Question: Can anyone please point out the cause of this error in the C# code of an ASP.Net application.
The build error is expecting a closing curly brace, although I have checked for all semicolons and brackets, but could not exactly pinpoint it. Any leads will be appreciated. Thanks!
Here is the code followed by the screen shot.
'''
using System;
using System.Collections.Generic;
//using System.Linq;
//using System.Web;
using System.Data.SqlClient;
using System.Configuration;
namespace ANTrack
{
public class MyObjDataSource
{
public int iCount;
public string strName;
public void GetIncident(int IncidentID)
{
private SqlConnection con = new SqlConnection(ConfigurationManager.ConnectionStrings["MyConnectionString"].ConnectionString);
}
}
}
'''

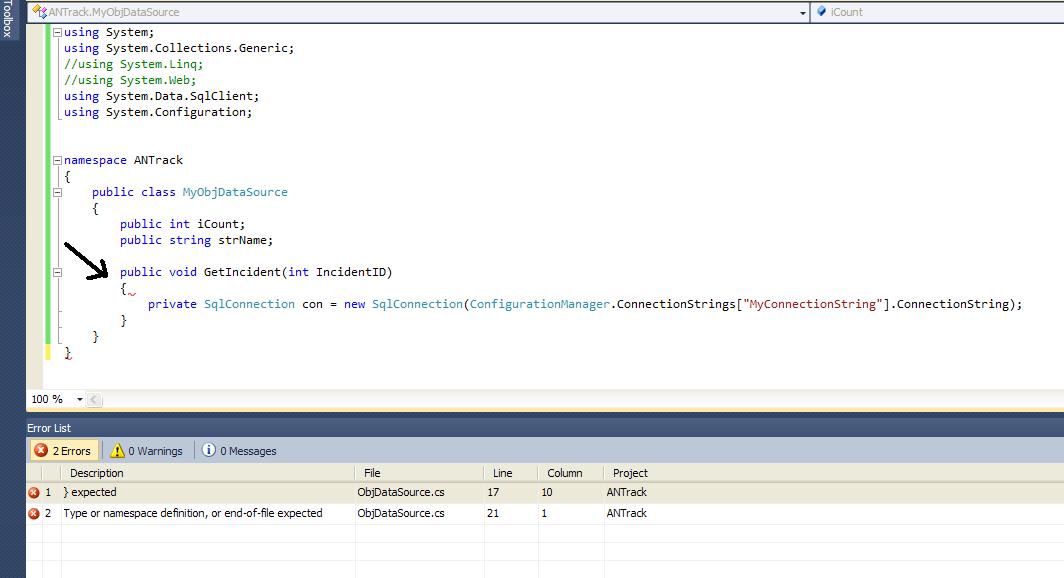
Answer: I think it has to do with the line:
'''
private SqlConnection con = new SqlConnection(ConfigurationManager.ConnectionStrings["MyConnectionString"].ConnectionString);
'''
You don't want to put a 'private' in front of that, it's a variable in a method.